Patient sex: M
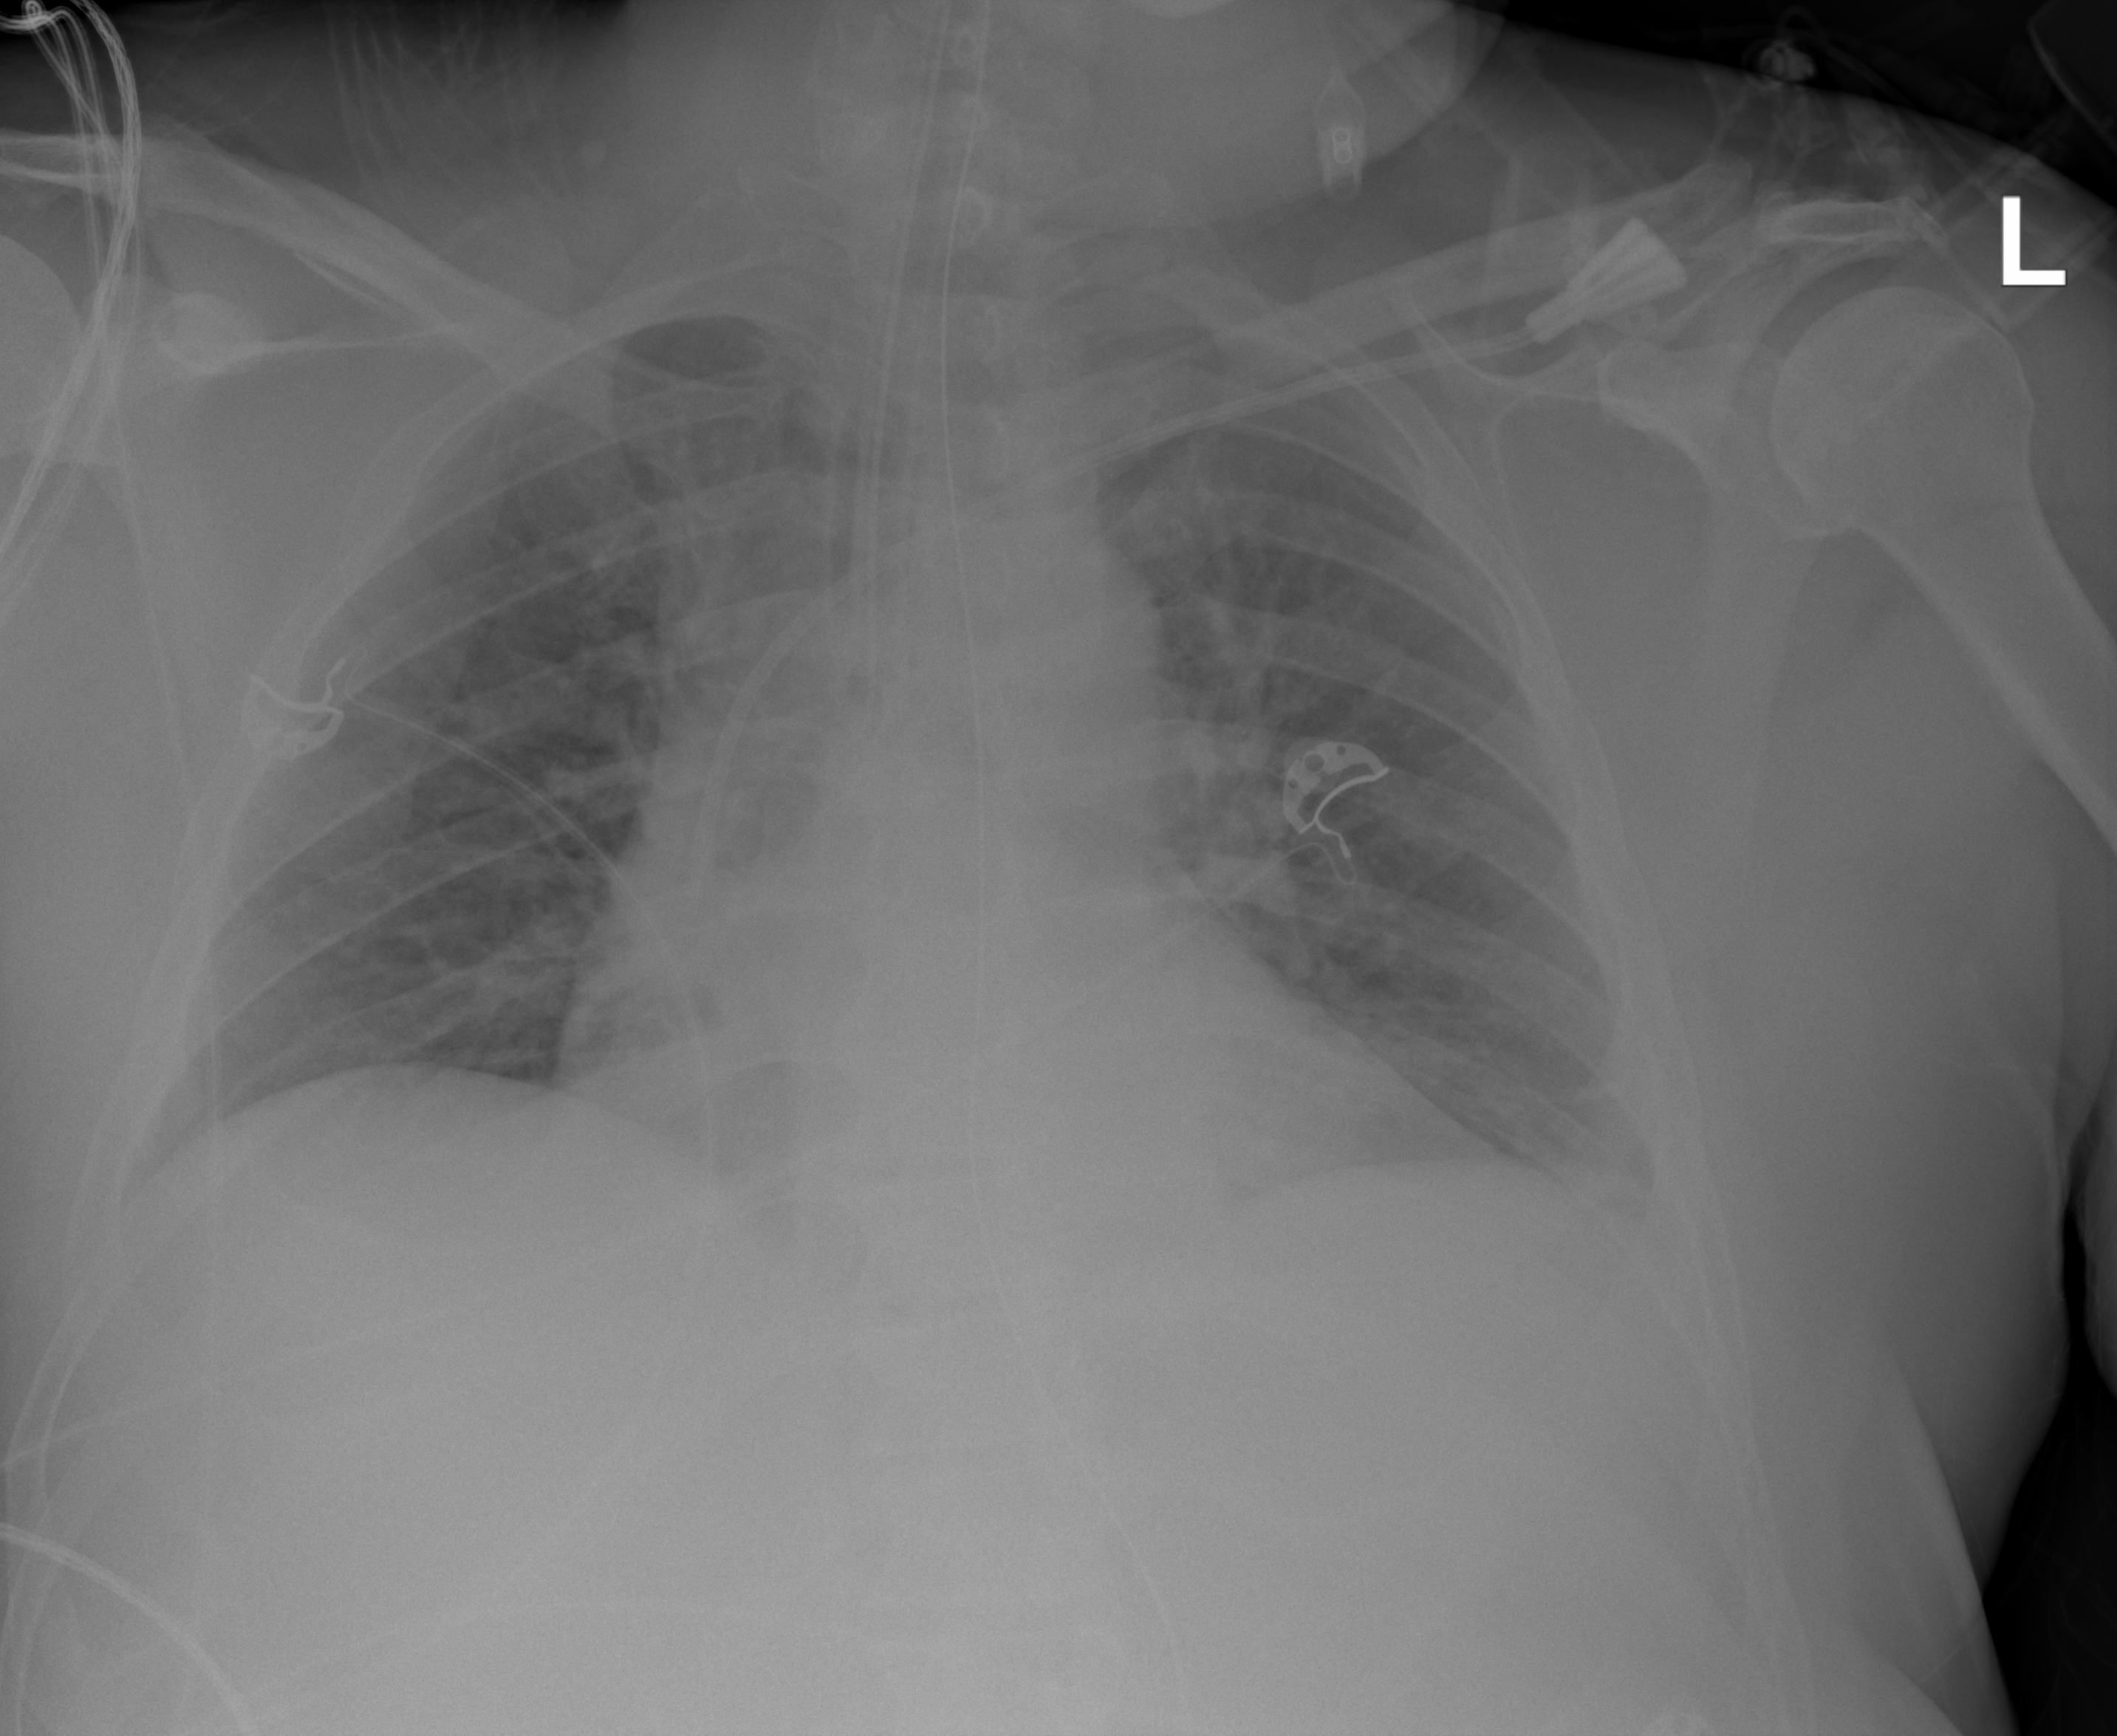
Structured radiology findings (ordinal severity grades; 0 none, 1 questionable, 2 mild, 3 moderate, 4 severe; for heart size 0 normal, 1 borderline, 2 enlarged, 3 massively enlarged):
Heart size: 0
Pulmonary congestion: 1
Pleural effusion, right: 0
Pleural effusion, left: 0
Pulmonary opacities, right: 0
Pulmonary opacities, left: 0
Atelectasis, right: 0
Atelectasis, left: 1